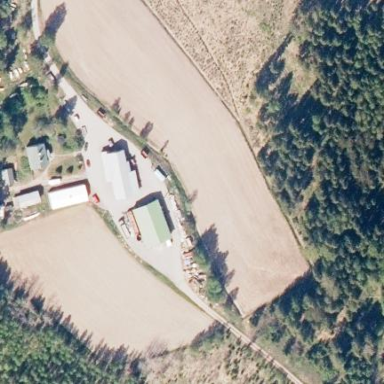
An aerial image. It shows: Farmyard area.